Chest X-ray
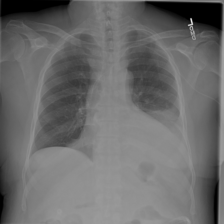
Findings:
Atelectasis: positive
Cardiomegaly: positive
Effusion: positive
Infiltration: negative
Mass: negative
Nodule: negative
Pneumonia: negative
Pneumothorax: negative
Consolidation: negative
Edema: negative
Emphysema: negative
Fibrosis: negative
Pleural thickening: negative
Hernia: negative